Aerial crown-view tile of a tropical tree (Barro Colorado Island, Panama), acquired 20250818:
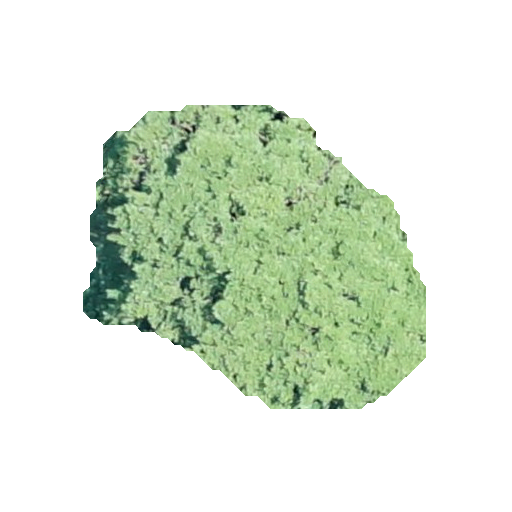
Species: Tabebuia rosea
GBIF accepted scientific name: Tabebuia rosea
Crown area: 109.579 m²